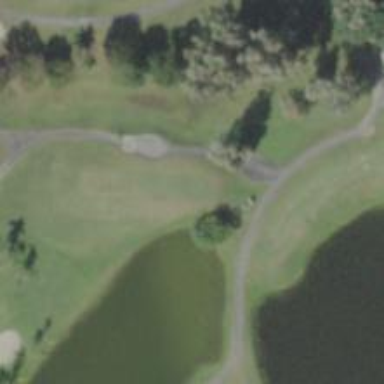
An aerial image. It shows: Path designated for golf carts.